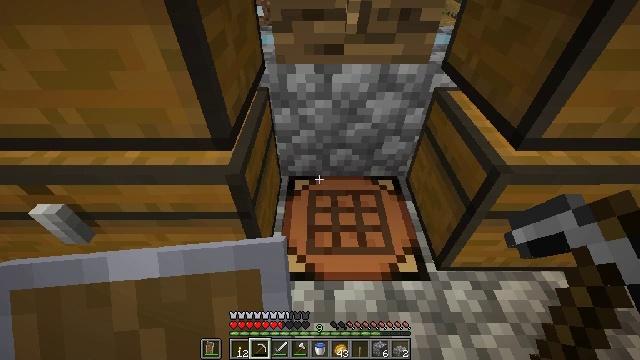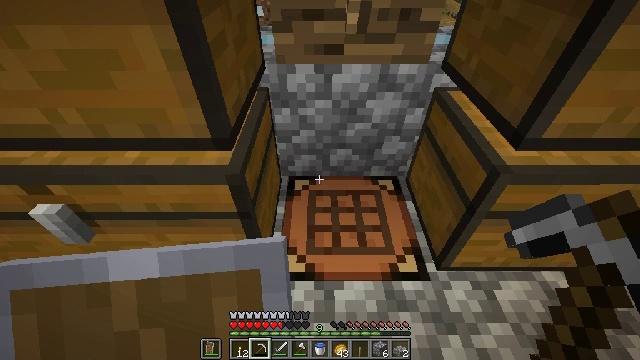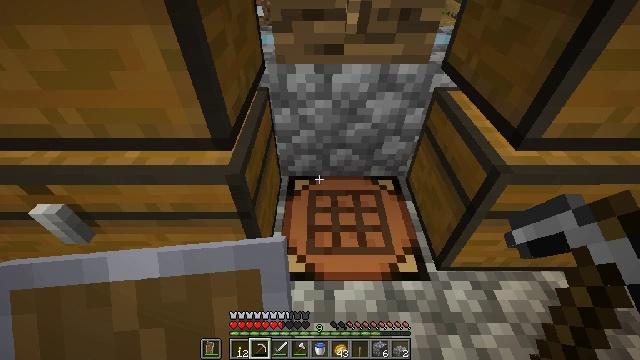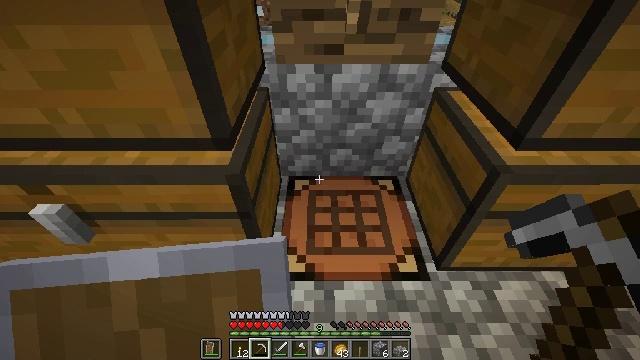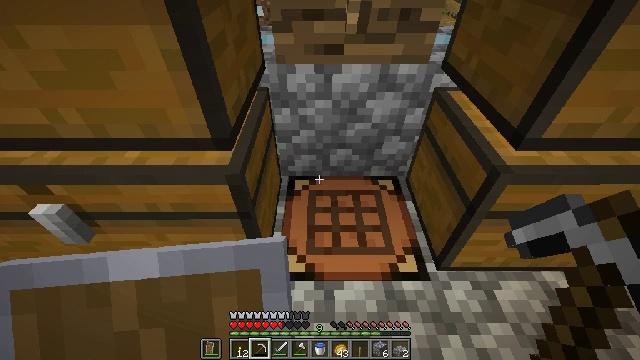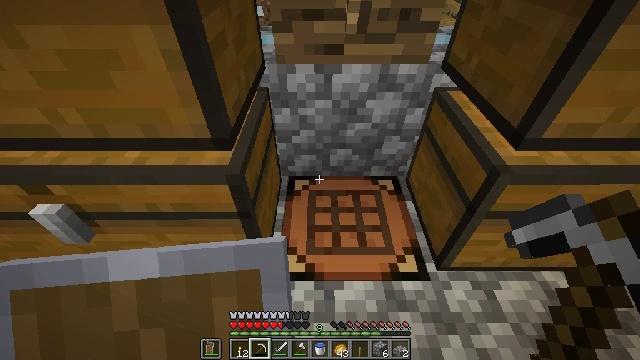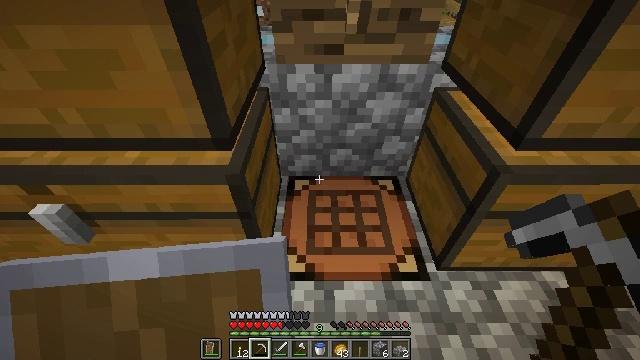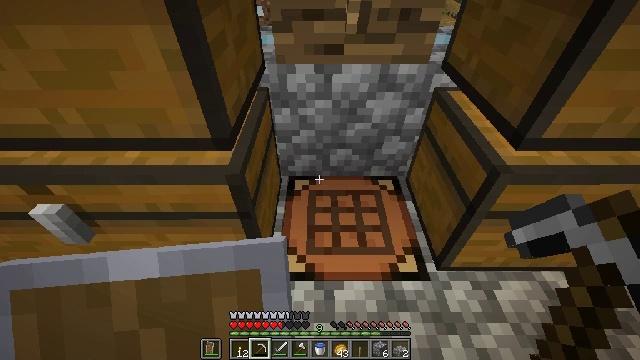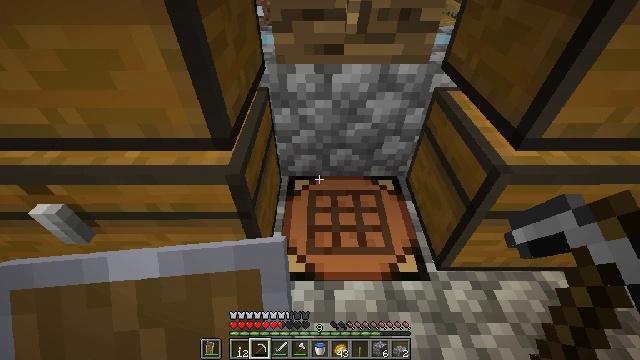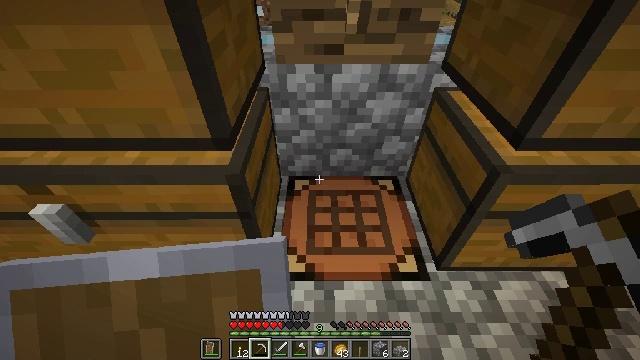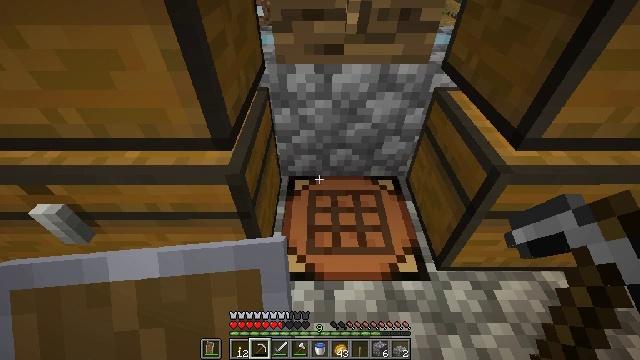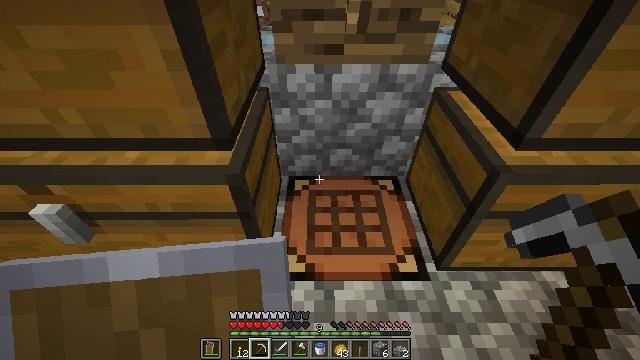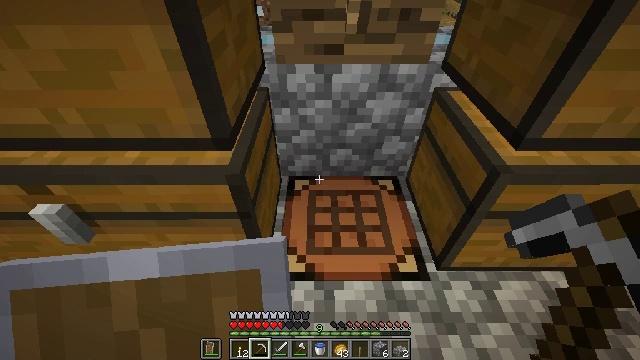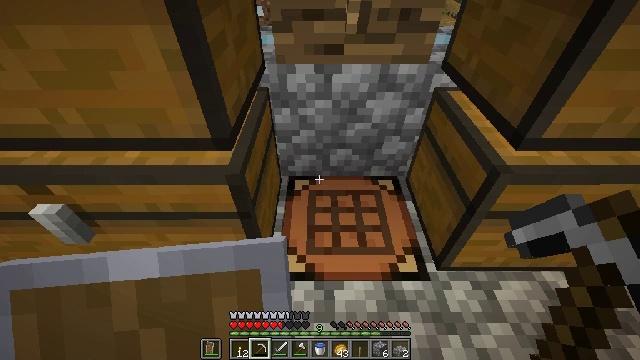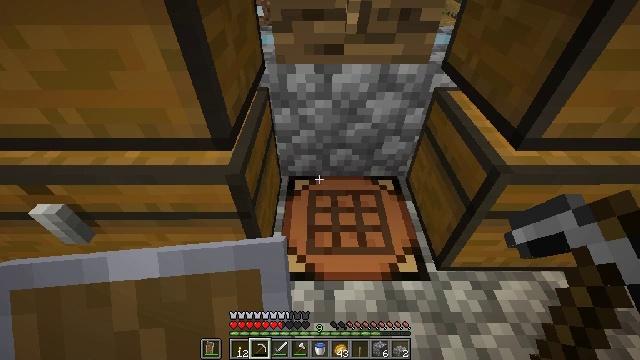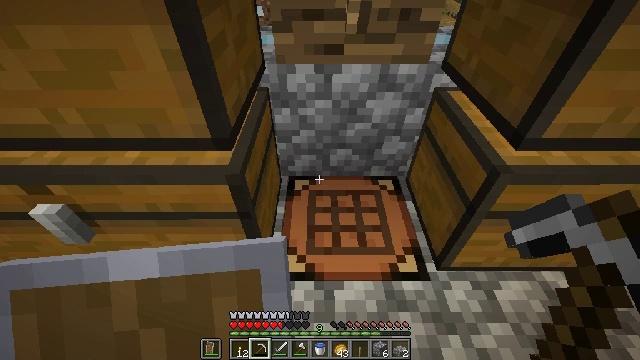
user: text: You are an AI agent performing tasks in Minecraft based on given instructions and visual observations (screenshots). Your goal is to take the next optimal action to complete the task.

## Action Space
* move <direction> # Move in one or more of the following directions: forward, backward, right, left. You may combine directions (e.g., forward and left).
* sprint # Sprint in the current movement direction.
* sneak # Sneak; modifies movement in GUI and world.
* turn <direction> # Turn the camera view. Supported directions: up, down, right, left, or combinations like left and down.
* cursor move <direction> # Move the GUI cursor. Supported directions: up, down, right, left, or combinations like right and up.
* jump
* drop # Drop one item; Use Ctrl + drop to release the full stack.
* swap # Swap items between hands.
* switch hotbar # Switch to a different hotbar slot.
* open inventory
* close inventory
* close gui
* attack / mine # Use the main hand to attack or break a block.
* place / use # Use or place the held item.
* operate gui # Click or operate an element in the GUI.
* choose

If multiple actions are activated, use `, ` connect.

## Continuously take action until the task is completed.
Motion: motion action
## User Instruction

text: Use the crafting table interface to craft a repeater.
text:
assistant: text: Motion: no_op
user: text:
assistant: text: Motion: no_op
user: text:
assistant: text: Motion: no_op
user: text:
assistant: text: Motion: no_op
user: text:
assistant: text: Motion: no_op
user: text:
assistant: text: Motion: no_op
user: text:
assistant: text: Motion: no_op
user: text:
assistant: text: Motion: no_op
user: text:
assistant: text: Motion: no_op
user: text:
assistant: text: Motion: no_op
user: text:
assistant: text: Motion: no_op
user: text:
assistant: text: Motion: no_op
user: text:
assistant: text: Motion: no_op
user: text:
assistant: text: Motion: no_op
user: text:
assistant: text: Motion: no_op
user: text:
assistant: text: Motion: no_op
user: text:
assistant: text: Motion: no_op
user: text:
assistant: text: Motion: no_op
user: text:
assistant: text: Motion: no_op
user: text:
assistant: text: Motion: no_op
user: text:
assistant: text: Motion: no_op
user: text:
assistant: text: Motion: no_op
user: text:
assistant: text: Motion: no_op
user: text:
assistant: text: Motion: no_op
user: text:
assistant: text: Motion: no_op
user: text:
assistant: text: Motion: no_op
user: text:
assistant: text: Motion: no_op
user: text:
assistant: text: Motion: no_op
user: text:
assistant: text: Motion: no_op
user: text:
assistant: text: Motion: no_op